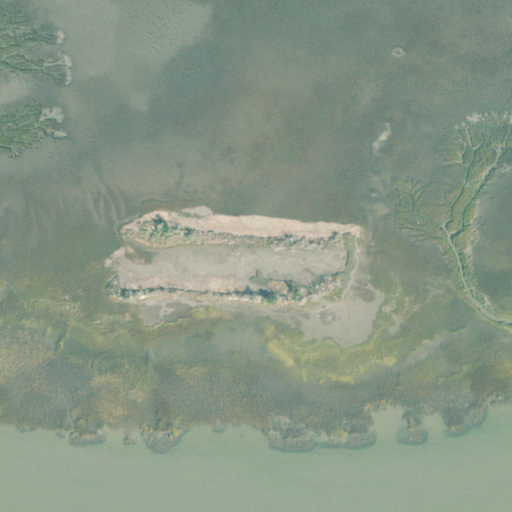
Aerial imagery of island in Georgia named Cedar Hammock containing herbaceous wetlands and open water